Question: I need to show two different markers in my Google map. I am using rails 3 and Gmaps4rails gem.
I my controller I have
'''
@marker1 = User.find(1)
@marker2 = User.find(2)
@json = [@marker1,@marker2].to_gmaps4rails
'''
In view file
'''
<%= gmaps({
"map_options" => { "zoom" => 12, "auto_adjust" => false, "center_latitude" => @marker1.lat, "center_longitude" => @marker1.lng},
"markers" => { "data" => @json }
})
%>
<%= yield :scripts %>
'''
The map view I get is

I need to add different marker images for the each of them. How can this be done. please help.
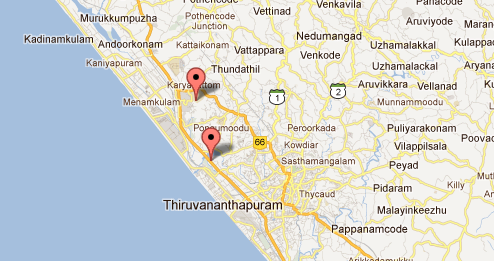
Answer: I have simply one answer: it's explained in the <URL>, within the 'Customize each marker' section.
There is also some alternative to add the styles in a block from your controller instead of model level.